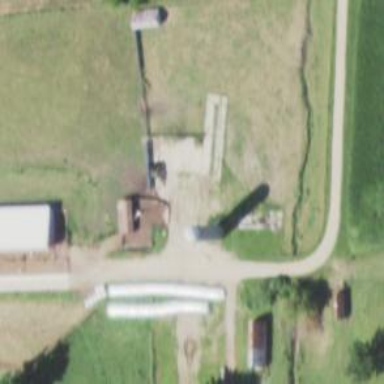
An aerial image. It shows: Silo.